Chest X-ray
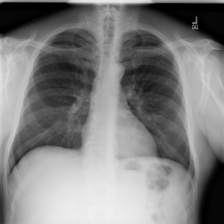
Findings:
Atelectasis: negative
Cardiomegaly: negative
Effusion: negative
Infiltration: negative
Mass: negative
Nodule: negative
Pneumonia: negative
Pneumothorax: negative
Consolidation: negative
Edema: negative
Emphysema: negative
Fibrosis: negative
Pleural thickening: negative
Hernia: negative